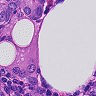
Metastatic tissue present: yes